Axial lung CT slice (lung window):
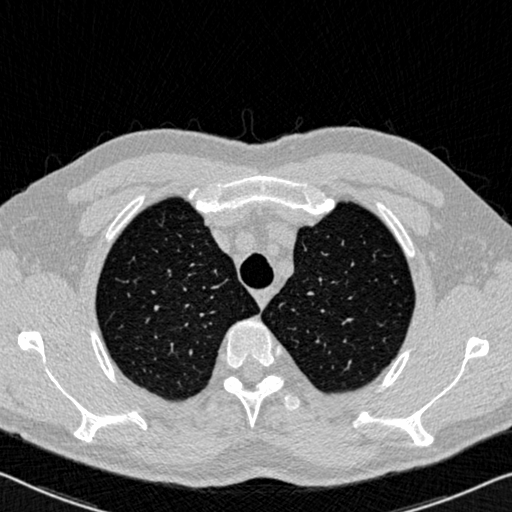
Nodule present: no